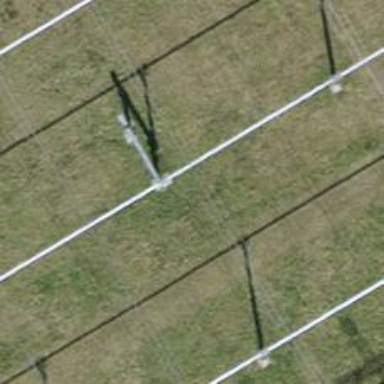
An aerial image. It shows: Busbar power line.